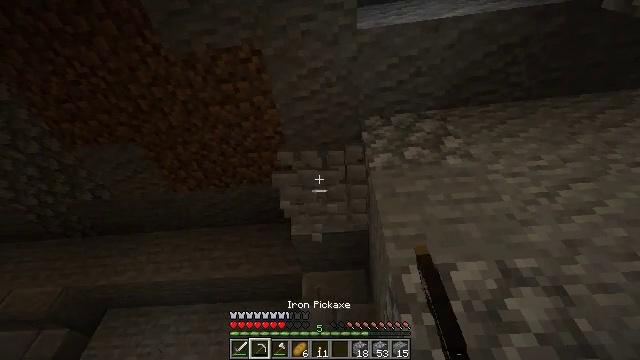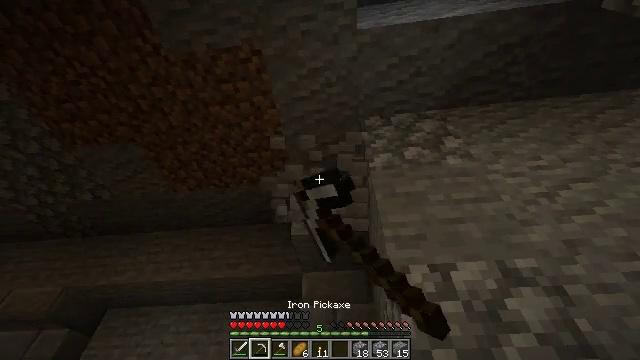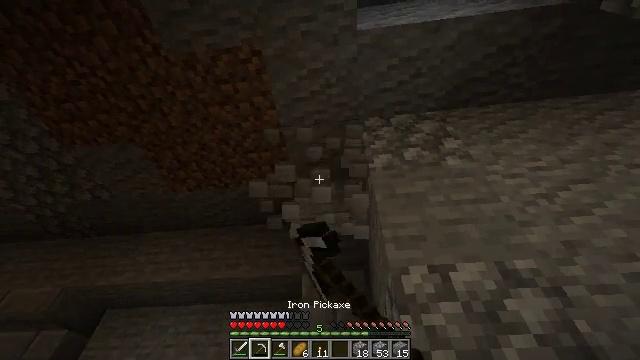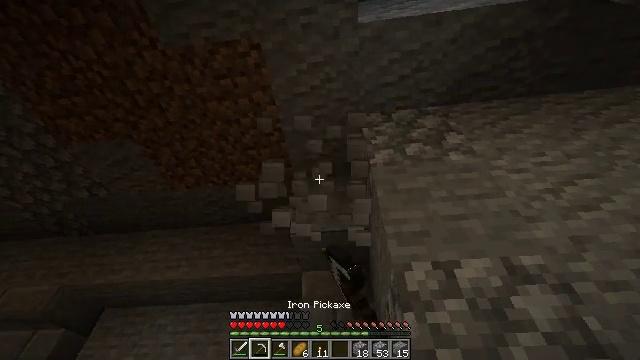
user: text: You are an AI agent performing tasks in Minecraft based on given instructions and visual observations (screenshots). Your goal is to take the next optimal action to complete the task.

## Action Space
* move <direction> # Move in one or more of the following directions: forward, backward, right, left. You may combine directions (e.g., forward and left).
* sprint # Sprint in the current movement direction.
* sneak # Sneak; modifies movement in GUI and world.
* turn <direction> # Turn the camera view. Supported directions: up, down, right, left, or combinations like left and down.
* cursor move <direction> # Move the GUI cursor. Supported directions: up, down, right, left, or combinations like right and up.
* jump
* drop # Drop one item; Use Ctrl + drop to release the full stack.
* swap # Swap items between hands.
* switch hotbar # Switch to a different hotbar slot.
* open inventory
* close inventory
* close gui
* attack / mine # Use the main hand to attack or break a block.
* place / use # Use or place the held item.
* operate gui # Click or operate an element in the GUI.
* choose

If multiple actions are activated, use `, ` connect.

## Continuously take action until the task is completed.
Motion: motion action
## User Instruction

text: Break the stone brick stairs.
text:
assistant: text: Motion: attack / mine
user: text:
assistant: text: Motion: no_op
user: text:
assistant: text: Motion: move forward
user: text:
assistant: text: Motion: no_op